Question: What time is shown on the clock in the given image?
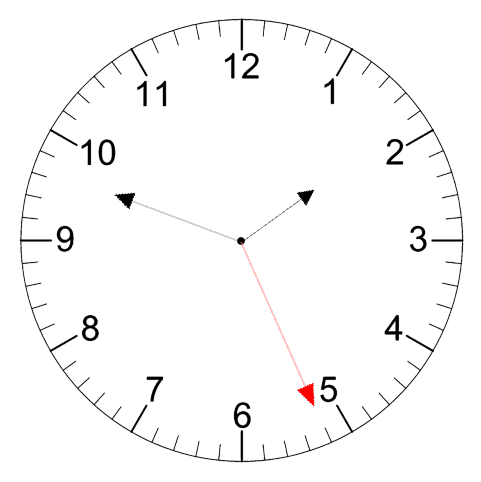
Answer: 01:48:26